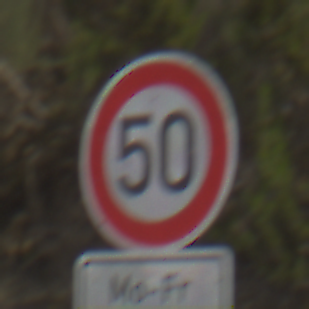
Verkehrszeichen: Geschwindigkeit50
Zusatzzeichen unten: ZeitangabenMitBeschraenkungAufWochentage2
Umgebung: Outdoor, RoadRail
Tageszeit: MorningAfternoon
Wetter: PartlyCloudy
Licht: Natural
Jahreszeit: NotSpecified
Kontrast: HighContrast